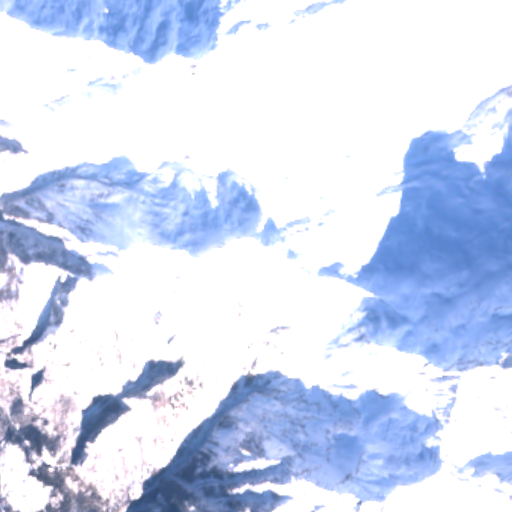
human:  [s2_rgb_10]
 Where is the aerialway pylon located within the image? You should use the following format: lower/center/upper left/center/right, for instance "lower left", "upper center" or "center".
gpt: The aerialway pylon is located in the lower left of the image.
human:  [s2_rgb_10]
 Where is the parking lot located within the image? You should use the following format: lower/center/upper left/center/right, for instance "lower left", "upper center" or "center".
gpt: The parking lot is located in the lower left of the image.
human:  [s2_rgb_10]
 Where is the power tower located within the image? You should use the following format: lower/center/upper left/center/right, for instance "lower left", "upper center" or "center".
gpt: The power tower is located in the lower left of the image.
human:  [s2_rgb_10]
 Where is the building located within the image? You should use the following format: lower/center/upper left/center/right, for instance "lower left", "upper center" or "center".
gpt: There is no building in the image.